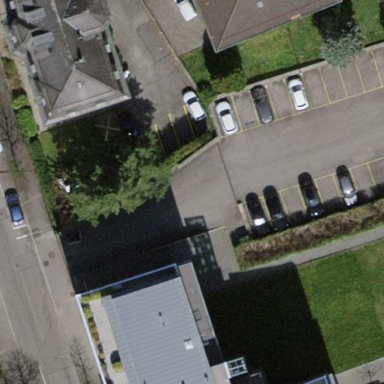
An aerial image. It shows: Parking area with surface.